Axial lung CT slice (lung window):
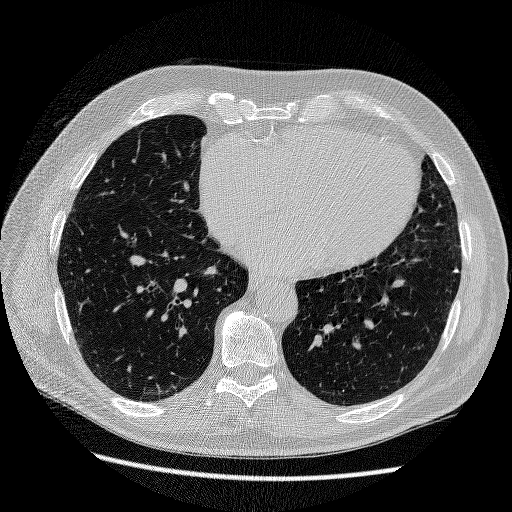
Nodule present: yes
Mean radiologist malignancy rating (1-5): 1